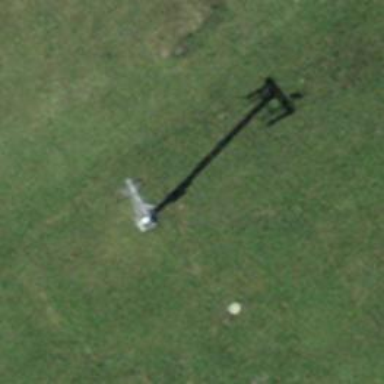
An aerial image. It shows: Pylon for aerialway.